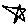
Label: star